Question: I am trying to load CSS and images for my spring MVC project and the CSS and Images are not kicking in. I've tried a lot of methods and even update my jars to 4.0.0.
'''
<beans xmlns = "http://www.springframework.org/schema/beans"
xmlns:context = "http://www.springframework.org/schema/context"
xmlns:xsi = "http://www.w3.org/2001/XMLSchema-instance"
xmlns:mvc="http://www.springframework.org/schema/mvc"
xsi:schemaLocation = "http://www.springframework.org/schema/beans
http://www.springframework.org/schema/beans/spring-beans.xsd
http://www.springframework.org/schema/context
http://www.springframework.org/schema/context/spring-context.xsd
http://www.springframework.org/schema/mvc
http://www.springframework.org/schema/mvc/spring-mvc.xsd" >
<mvc:annotation-driven />
<mvc:resources mapping="/resources/**" location="/resources/" />
<context:component-scan base-package = "com.pack.model, com.pack.controllers" />
<bean class = "org.springframework.web.servlet.view.InternalResourceViewResolver">
<property name = "prefix" value = "/WEB-INF/jsp/" />
<property name = "suffix" value = ".jsp" />
</bean>
<bean id="dataSource" class = "org.springframework.jdbc.datasource.DriverManagerDataSource">
<property name = "driverClassName" value = "com.mysql.jdbc.Driver"/>
<property name = "url" value = "jdbc:mysql://localhost:3306/test"/>
<property name = "username" value = "bafana"/>
<property name = "password" value = "bafana"/>
</bean>
<!-- Definition for login dao bean -->
<bean id = "loginDao" class = "com.database.accessobjects.LoginDao">
<property name = "dataSource" ref = "dataSource" />
</bean>
</beans>
'''
'''
<?xml version="1.0" encoding="UTF-8"?>
<web-app xmlns:xsi="http://www.w3.org/2001/XMLSchema-instance" xmlns="http://java.sun.com/xml/ns/j2ee" xmlns:web="http://xmlns.jcp.org/xml/ns/javaee" xsi:schemaLocation="http://java.sun.com/xml/ns/j2ee http://java.sun.com/xml/ns/j2ee/web-app_2_4.xsd" id="WebApp_ID" version="2.4">
<display-name>Spring MVC Form Handling</display-name>
<servlet>
<servlet-name>HelpDesk</servlet-name>
<servlet-class>
org.springframework.web.servlet.DispatcherServlet
</servlet-class>
<load-on-startup>1</load-on-startup>
</servlet>
<servlet-mapping>
<servlet-name>HelpDesk</servlet-name>
<url-pattern>/</url-pattern>
</servlet-mapping>
</web-app>
'''
This is my login file where the CSS and images should load
'''
<%@ page language="java" contentType="text/html; charset=ISO-8859-1" pageEncoding="ISO-8859-1"%>
<%@taglib uri = "http://www.springframework.org/tags/form" prefix = "form"%>
<%@ taglib prefix="spring" uri="http://www.springframework.org/tags"%>
<!DOCTYPE html>
<html lang="en-us">
<head>
<meta charset="utf-8">
<meta name="viewport" content="width=device-width, initial-scale=1.0">
<link rel="stylesheet" href="https://maxcdn.bootstrapcdn.com/bootstrap/3.3.7/css/bootstrap.min.css">
<script src="https://ajax.googleapis.com/ajax/libs/jquery/3.2.1/jquery.min.js"></script>
<script src="https://maxcdn.bootstrapcdn.com/bootstrap/3.3.7/js/bootstrap.min.js"></script>
<spring:url value="/resources/LoginStyle.css" var="KstyleCSS-login" />
<spring:url value="/resources/zensar.png" var="zensar-logo-login" />
<link rel="stylesheet" href="${KstyleCSS-login}" type="text/css" media="all">
</head>
<body>
<div class="main-div">
<div class="logo"><img src="${zensar-logo-login}" alt="zensar.png"></img></div>
<div class="header">
<h2>Help-Desk Services</h2>
<h5><strong>${msg}</strong></h5>
</div>
<div class="logIn container">
<form:form method = "POST" action = "/HelpDesk/logMeIn" class="form-horizontal">
<div class="form-group row">
<div class="cols-sm-10">
<div class="input-group">
<span class="input-group-addon"><i class="glyphicon glyphicon-user" aria-hidden="true"></i></span>
<form:input path = "username" type="text" class="form-control" name="username" id="username" placeholder="Enter your username"/>
</div>
</div>
</div>
<div class="form-group row">
<div class="cols-sm-10">
<div class="input-group">
<span class="input-group-addon"><i class="glyphicon glyphicon-lock" aria-hidden="true"></i></span>
<form:input path = "password" class="form-control" name="password" id="password" placeholder="Enter your Password"/>
</div>
</div>
</div>
<div class="form-group row">
<div class="cols-sm-10">
<input name="mysubmit" id="submit" type="submit" class="btn" value="Login"/>
</div>
</div>
</form:form>
</div>
<footer>
<p>Copyright &copy; 2017, Zensar Ltd. All Rights Reserved </p>
</footer>
</div>
</body>
</html>
'''
I have structured my folder like this

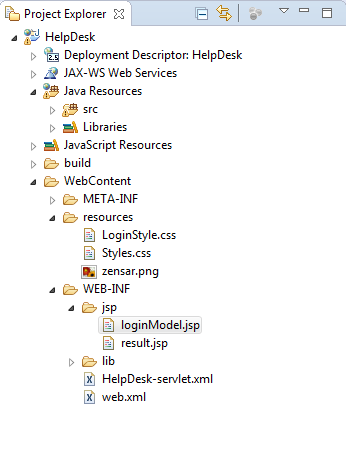
Answer: Try to just use
'''
<link rel="stylesheet" href="/resources/LoginStyle.css" type="text/css" media="all">
'''
or
'''
<link rel="stylesheet" href="resources/LoginStyle.css" type="text/css" media="all">
'''